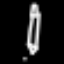
Label: pencil